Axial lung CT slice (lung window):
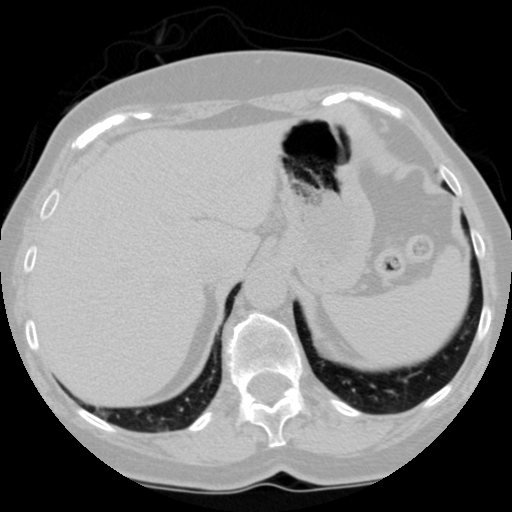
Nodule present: no